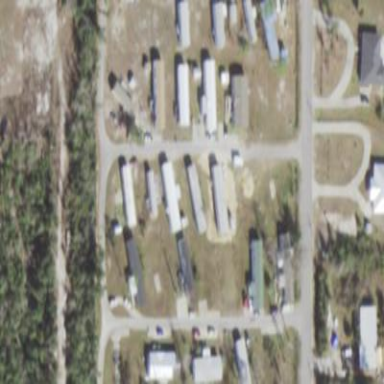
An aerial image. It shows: Residential area designated as trailer park.